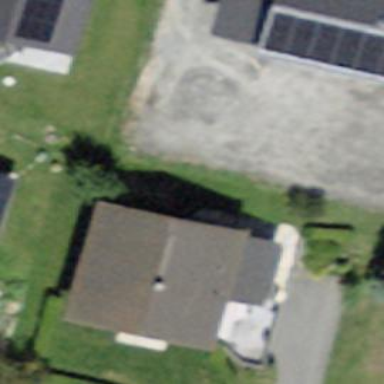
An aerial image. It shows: Simple house.